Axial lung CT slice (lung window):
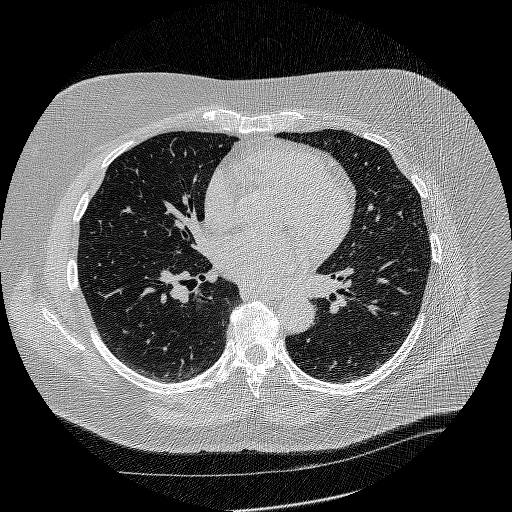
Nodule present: no